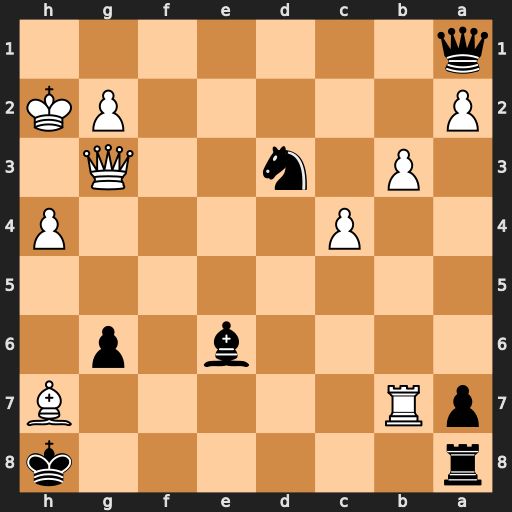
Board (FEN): r6k/pR5B/4b1p1/8/2P4P/1P1n2Q1/P5PK/q7
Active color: b
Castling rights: -
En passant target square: -
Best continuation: Ne5 Bxg6 Ng4+ Qxg4 Bxg4